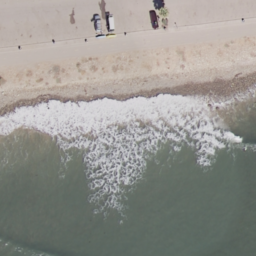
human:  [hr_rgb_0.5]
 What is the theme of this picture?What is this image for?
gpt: beach